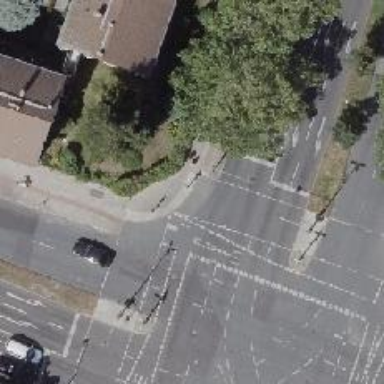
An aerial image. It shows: Sidewalk along the footway.